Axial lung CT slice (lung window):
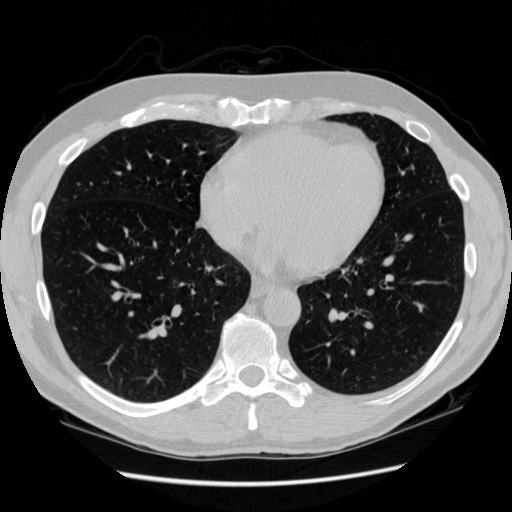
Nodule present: no